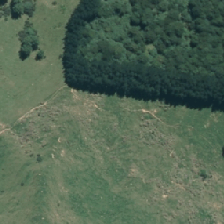
Land cover: high_producing_grassland